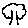
Label: tree